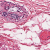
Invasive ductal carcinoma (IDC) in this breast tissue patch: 0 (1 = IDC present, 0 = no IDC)